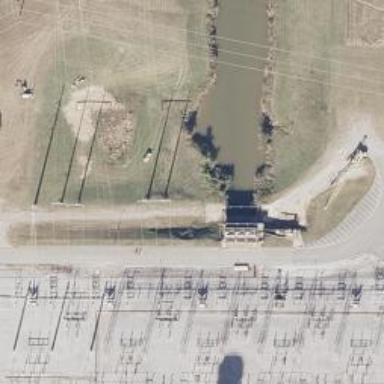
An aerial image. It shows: H-frame designed tower for power lines.